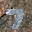
Label: 7